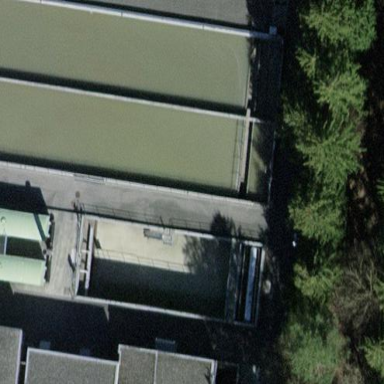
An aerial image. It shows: Sewage reservoir surrounded by water.